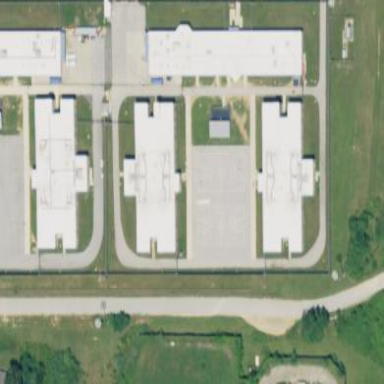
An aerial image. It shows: Prison enclosed by fence.